Current action and preconditions to check: trajectory_clear

Your task: For each precondition in the list above, predict whether it will hold at this action.

Consider the current scene as observed from the mobile robot's camera, and analyze the predicted future states of all dynamic agents (e.g., people, animals, vehicles, or any moving entities) within the NEXT SECOND.

IMPORTANT: Only answer "very likely" if you are absolutely certain—based on strong, clear evidence—that a dynamic agent will violate the precondition in the predicted future state. Do NOT answer "very likely" for unlikely, ambiguous, or low-probability risks.

Ask yourself for each precondition: Is there a high probability, with clear and convincing evidence, that the predicted future states of any dynamic agent will interfere with the predicted future state of the currently executing action within the NEXT SECOND, causing that precondition to fail?

Assess the risk level based on these predictions. Use "likely" or "very likely" if motions create a clear risk of interference.

Use "neutral" or "improbable" if agents are nearby but their predicted paths are clearly diverging or non-conflicting.

Failure Risk Categories: "very improbable", "improbable", "neutral", "likely", "very likely"

Answer Format: Output ONLY the probability_of_failure value from these categories: "very improbable", "improbable", "neutral", "likely", "very likely"

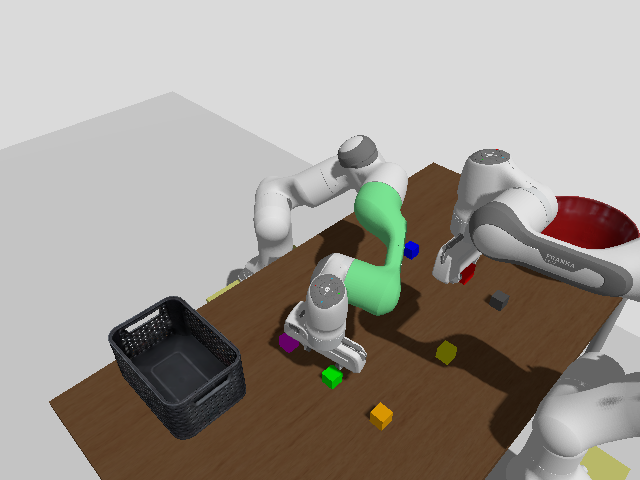

Answer: very improbable